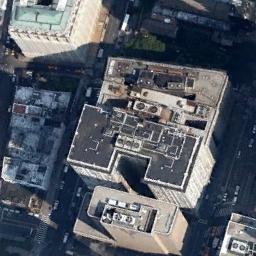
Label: commercial_area